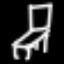
Label: chair